Question: Count the number of objects in the diagram.
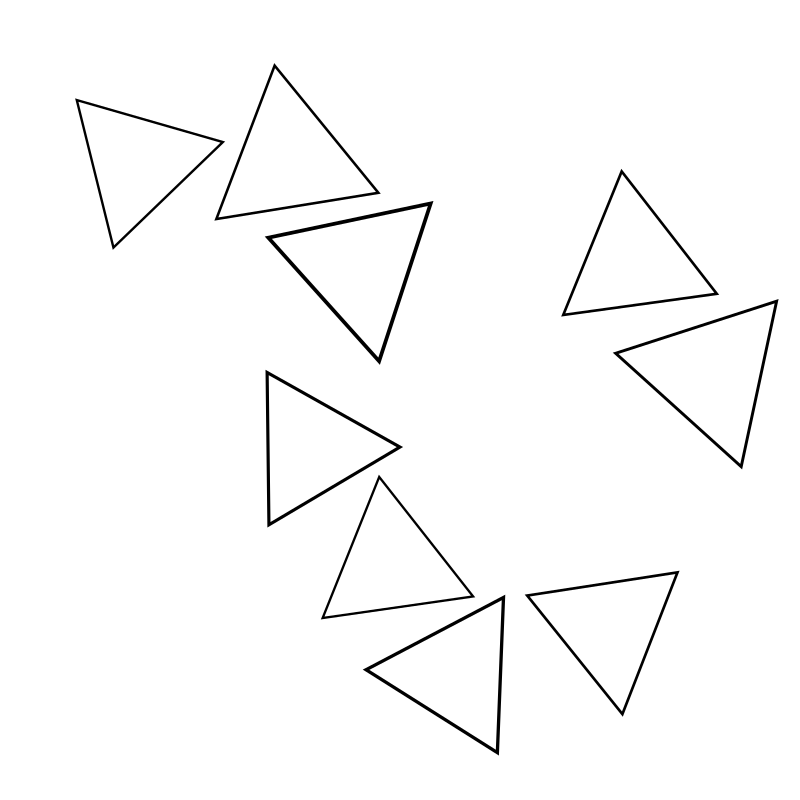
Answer: 9